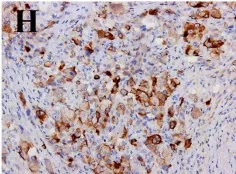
Hisopathological and immunohistochemical examinations. (H) PCK focal positive.
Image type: pathology (immunostaining)